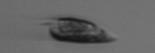
Label: Prorocentrum_triestinum